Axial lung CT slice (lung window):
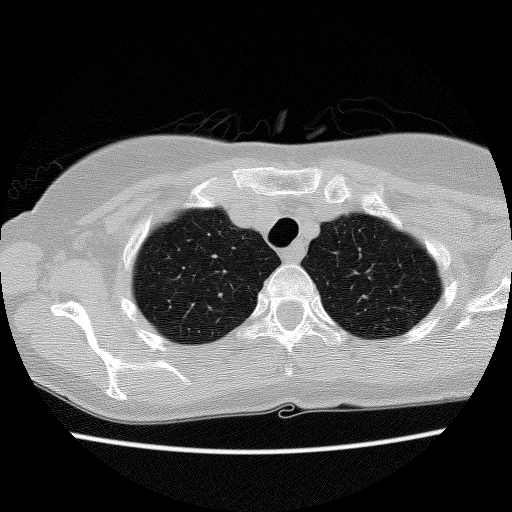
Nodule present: no